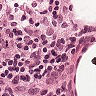
Metastatic tissue present: no